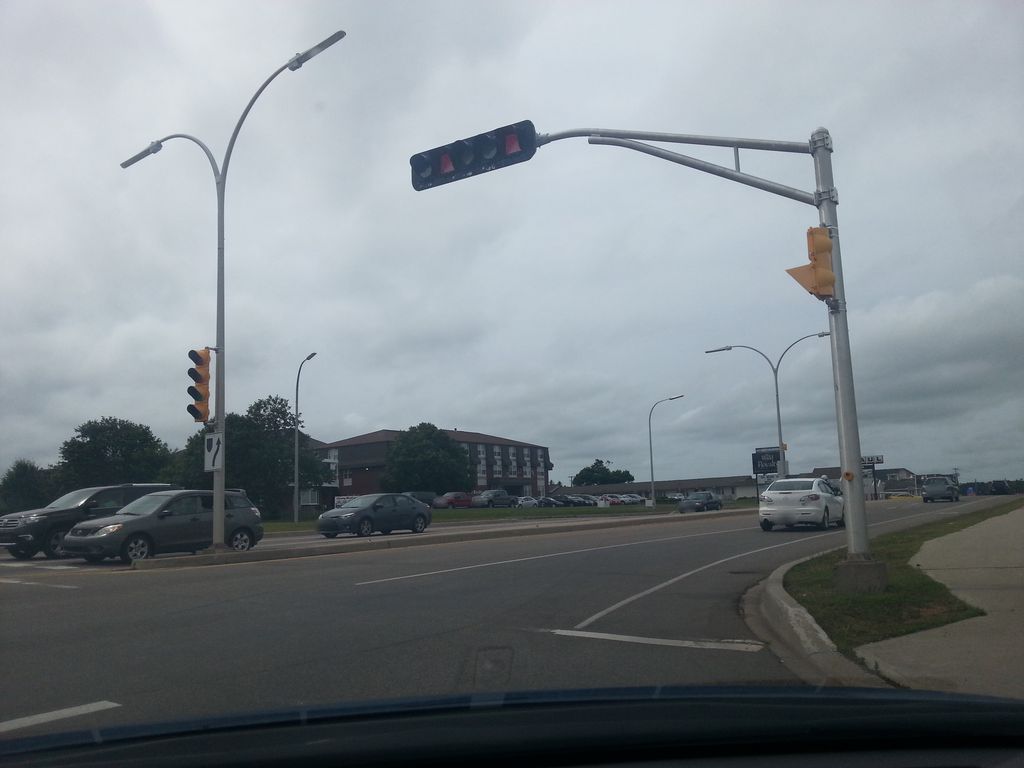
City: charlottetown